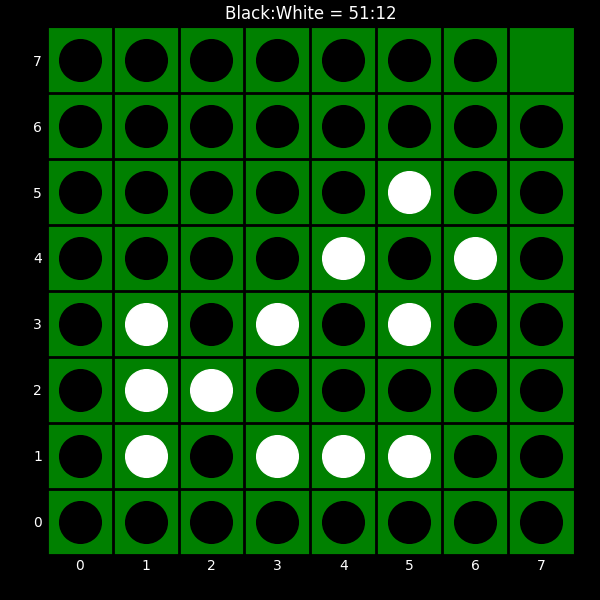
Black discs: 51
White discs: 12